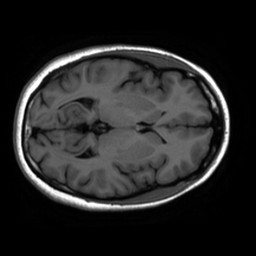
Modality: inplaneT1
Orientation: axial
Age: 20
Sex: female
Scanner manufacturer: ge
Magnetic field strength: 3 T
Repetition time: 2.499 s
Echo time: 0.02513 s